Interaction volume radius: 5 \u00c5
Interaction volume height: 15 \u00c5
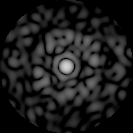
Disorder parameter: 0.8632